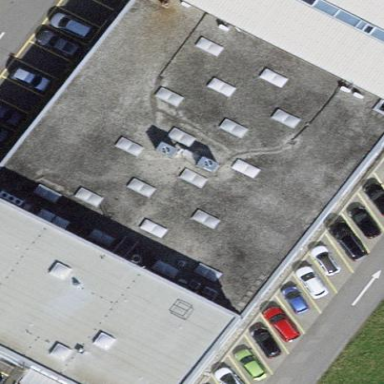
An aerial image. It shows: Industrial building.